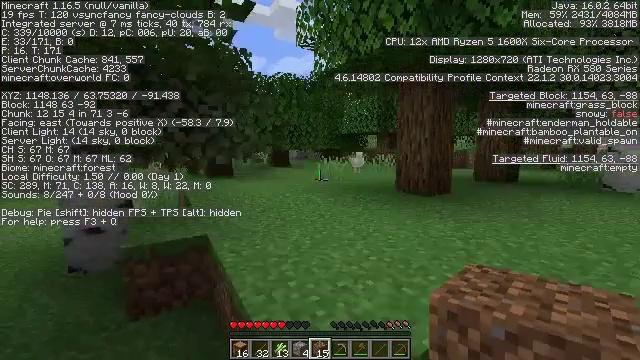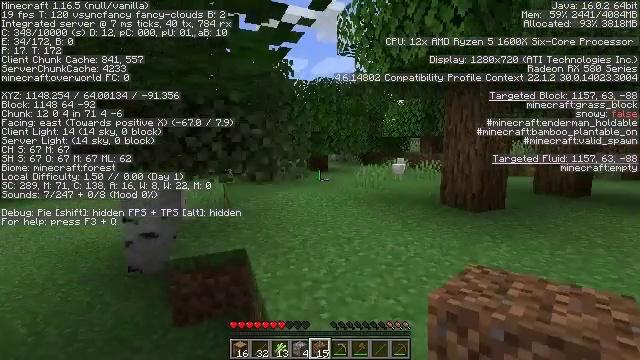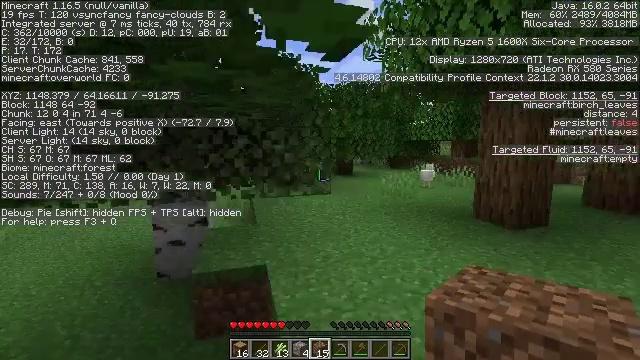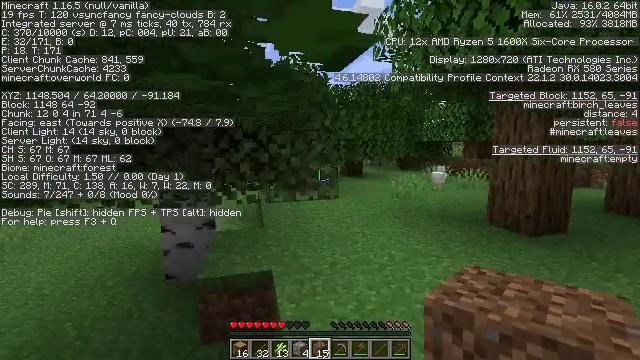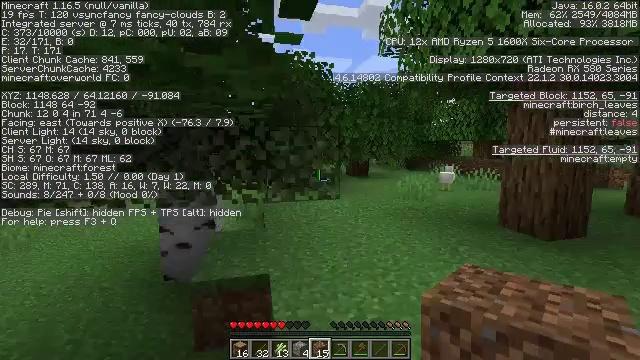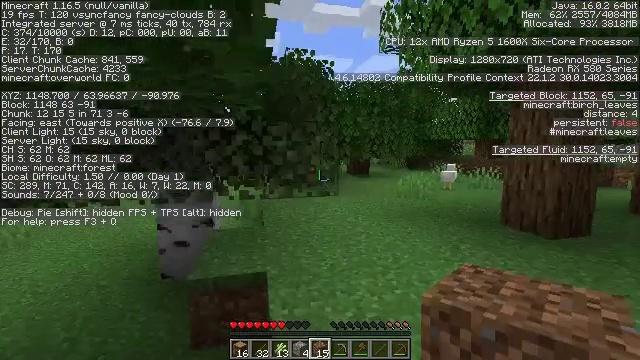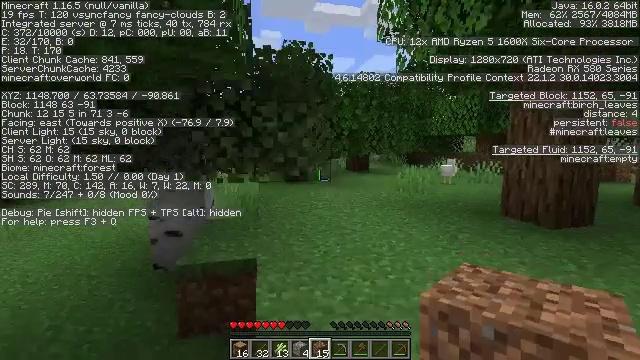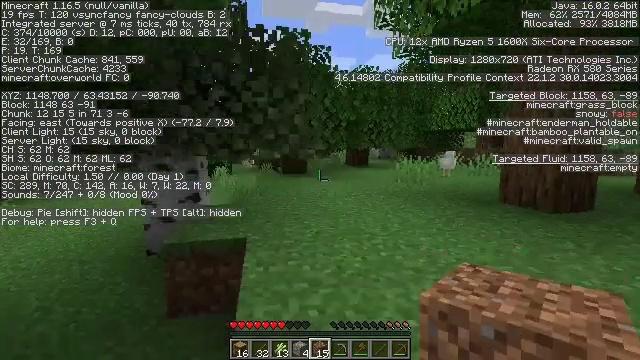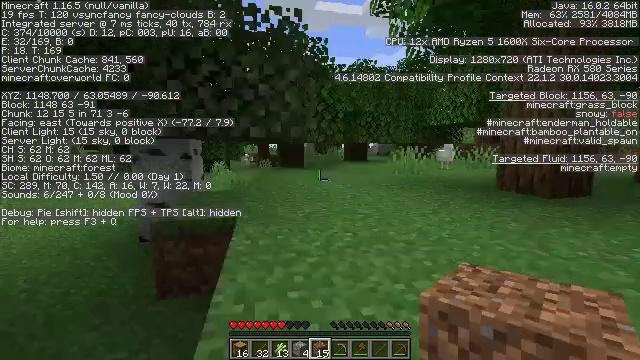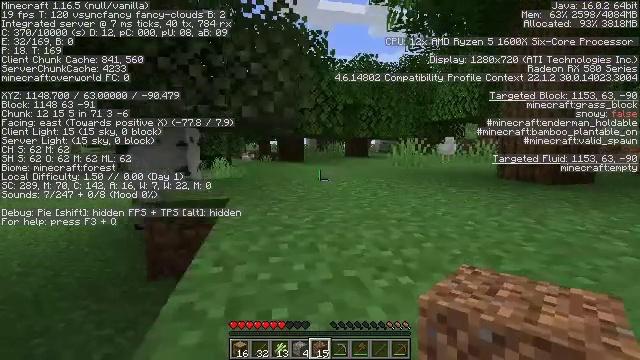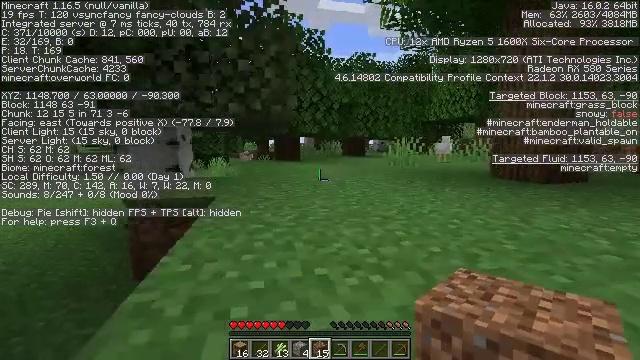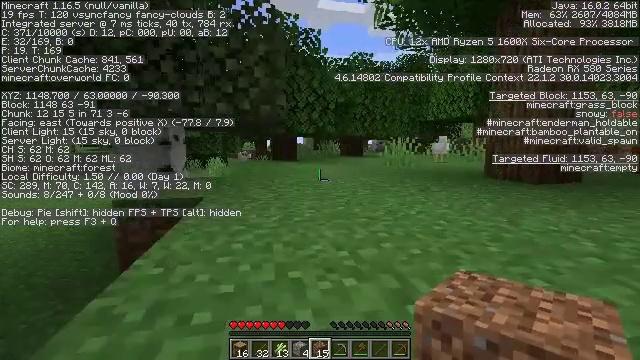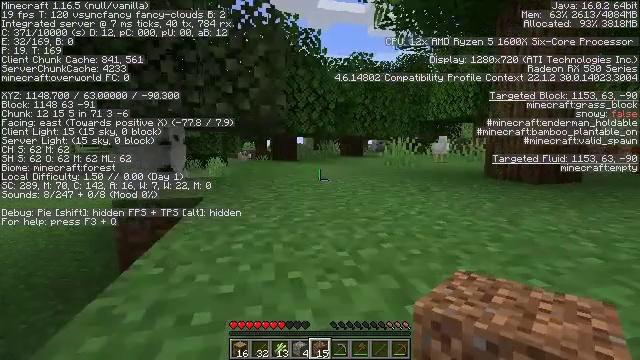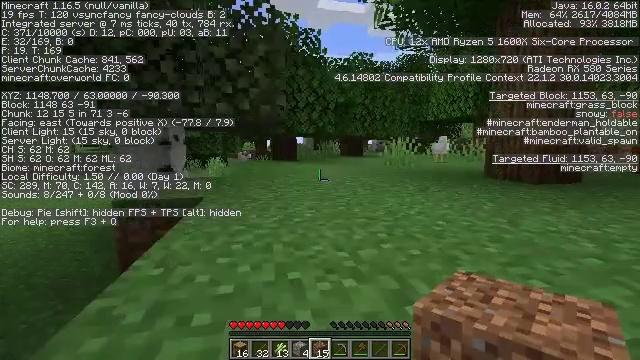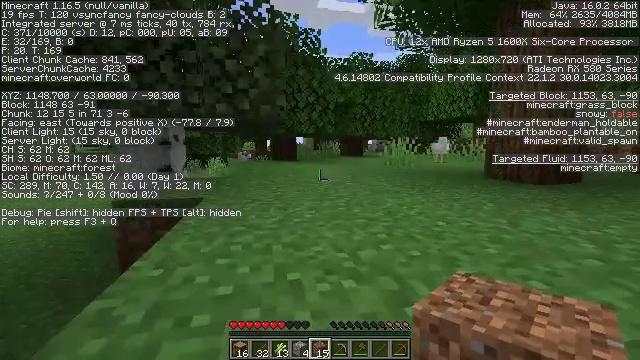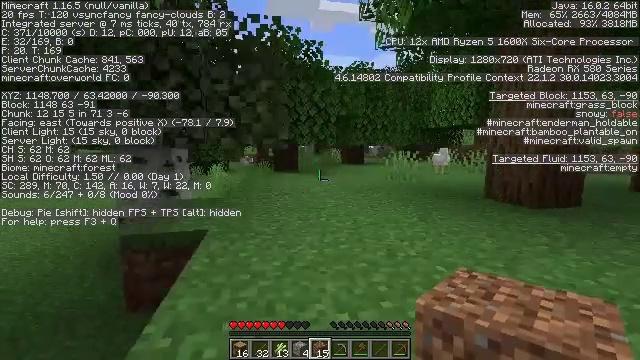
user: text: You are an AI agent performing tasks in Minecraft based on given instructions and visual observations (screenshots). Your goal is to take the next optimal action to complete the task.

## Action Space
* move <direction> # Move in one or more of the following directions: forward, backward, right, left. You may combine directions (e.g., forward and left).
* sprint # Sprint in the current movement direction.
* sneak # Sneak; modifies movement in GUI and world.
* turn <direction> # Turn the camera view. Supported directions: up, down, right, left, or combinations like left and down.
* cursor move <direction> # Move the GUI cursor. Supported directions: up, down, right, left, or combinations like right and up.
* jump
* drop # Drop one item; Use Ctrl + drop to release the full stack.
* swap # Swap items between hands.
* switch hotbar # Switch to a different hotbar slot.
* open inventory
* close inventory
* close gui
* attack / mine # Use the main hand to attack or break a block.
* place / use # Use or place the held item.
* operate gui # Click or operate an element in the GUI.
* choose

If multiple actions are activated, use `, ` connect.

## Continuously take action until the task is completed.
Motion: motion action
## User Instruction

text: Kill the sheep.
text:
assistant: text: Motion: move forward, turn left, jump
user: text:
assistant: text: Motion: move forward, turn left, jump
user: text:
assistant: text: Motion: move forward and move right, turn left, jump
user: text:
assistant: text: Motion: move forward and move right, turn left
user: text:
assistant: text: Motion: move forward and move right
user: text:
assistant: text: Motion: move forward and move right
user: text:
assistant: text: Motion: move forward and move right
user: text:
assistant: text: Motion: move forward and move right
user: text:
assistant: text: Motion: move forward and move right
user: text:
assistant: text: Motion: move forward and move right
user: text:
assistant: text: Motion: move forward and move right
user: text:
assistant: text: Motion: move forward and move right
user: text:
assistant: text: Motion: move forward and move right
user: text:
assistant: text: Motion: move forward and move right
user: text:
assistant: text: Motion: move forward and move right, jump
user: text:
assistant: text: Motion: move forward and move right, jump
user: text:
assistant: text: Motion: move forward and move right, jump
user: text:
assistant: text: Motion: move forward and move right, jump
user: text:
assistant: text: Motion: move forward and move right
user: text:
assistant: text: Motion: move forward and move right
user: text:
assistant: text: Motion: move forward and move right
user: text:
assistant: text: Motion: move forward
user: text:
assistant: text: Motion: move forward
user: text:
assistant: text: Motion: move forward
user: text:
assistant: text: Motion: move forward
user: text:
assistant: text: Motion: move forward
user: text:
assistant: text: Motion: move forward, turn right
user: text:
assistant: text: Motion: move forward, turn right
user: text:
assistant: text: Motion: move forward, turn right
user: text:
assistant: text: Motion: move forward